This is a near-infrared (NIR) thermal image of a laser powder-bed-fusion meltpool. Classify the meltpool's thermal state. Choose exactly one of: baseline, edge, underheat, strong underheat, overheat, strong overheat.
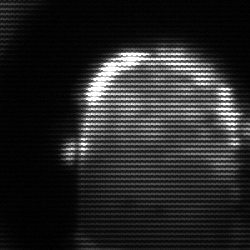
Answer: baseline